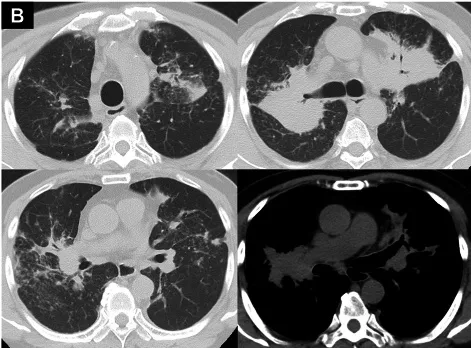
(B) Chest computed tomography scan at the first examination demonstrated mediastinal and hilar lymph node swelling, bilateral tumor-like lesions, and granular shadows.
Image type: radiology (ct)